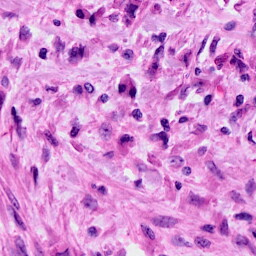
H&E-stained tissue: Cervix